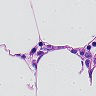
Metastatic tissue present: no